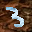
Label: 3